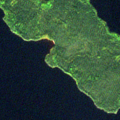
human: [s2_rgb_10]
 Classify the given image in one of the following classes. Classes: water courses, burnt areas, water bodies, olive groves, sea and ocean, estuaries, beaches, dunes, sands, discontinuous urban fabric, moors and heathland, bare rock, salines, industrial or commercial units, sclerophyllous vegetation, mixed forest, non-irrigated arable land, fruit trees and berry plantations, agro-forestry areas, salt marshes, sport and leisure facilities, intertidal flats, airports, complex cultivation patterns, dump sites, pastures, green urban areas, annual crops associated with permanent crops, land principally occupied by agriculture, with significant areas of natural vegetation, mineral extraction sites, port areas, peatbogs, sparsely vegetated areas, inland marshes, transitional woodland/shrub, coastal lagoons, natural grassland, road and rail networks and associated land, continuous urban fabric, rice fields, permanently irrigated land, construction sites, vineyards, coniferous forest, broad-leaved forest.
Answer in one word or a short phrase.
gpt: coniferous forest, mixed forest, water bodies